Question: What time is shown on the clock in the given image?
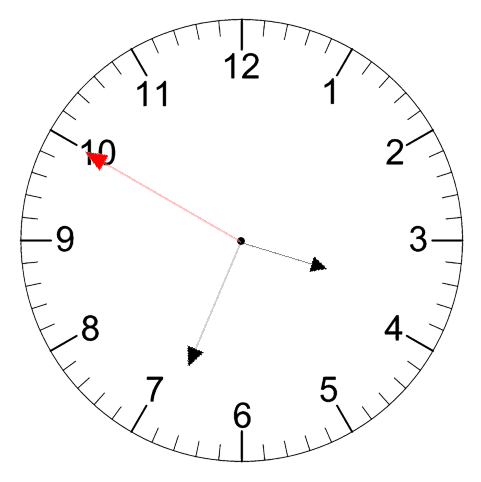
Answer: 03:33:50